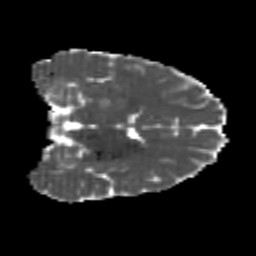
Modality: MD
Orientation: coronal
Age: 22
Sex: male
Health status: healthy
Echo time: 0.074 s